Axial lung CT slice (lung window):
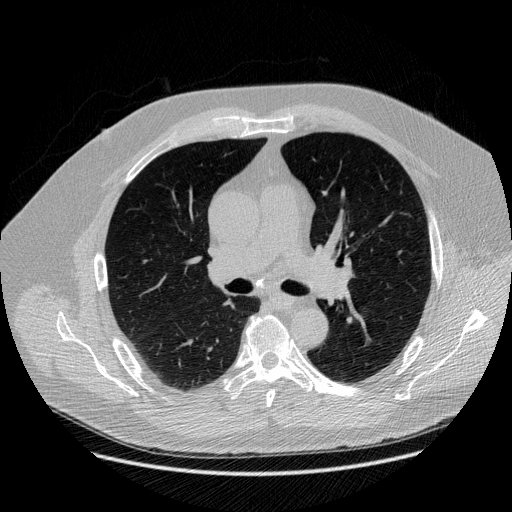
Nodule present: no